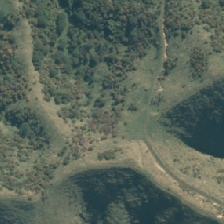
Land cover: grose_broom